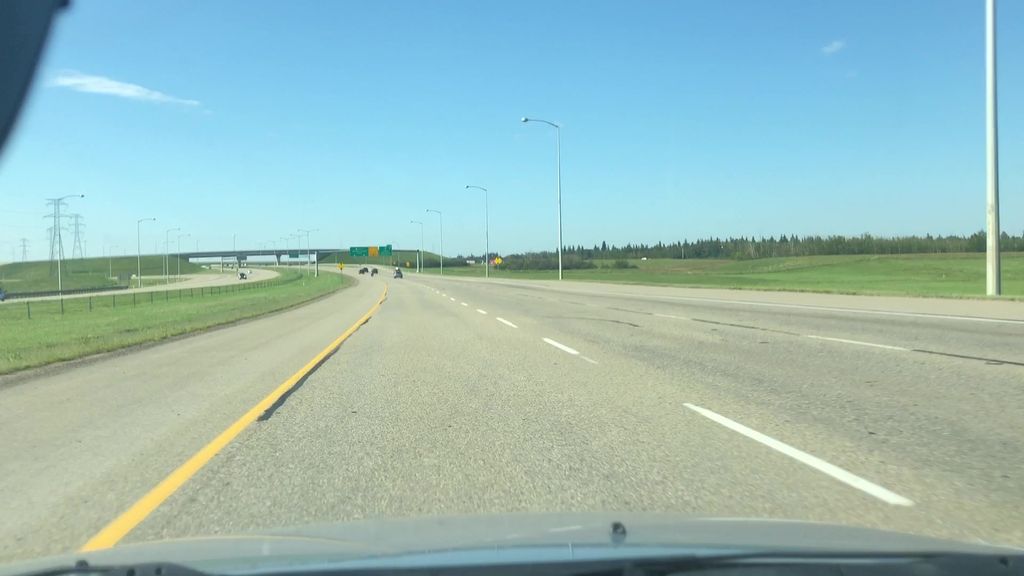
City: edmonton